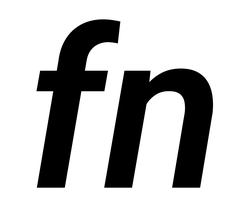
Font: Roboto-Italic_SemiBold_Italic